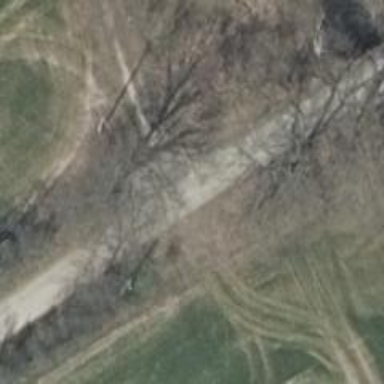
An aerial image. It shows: Asphalt track with grade1 tracktype.